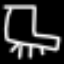
Label: chair